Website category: camera
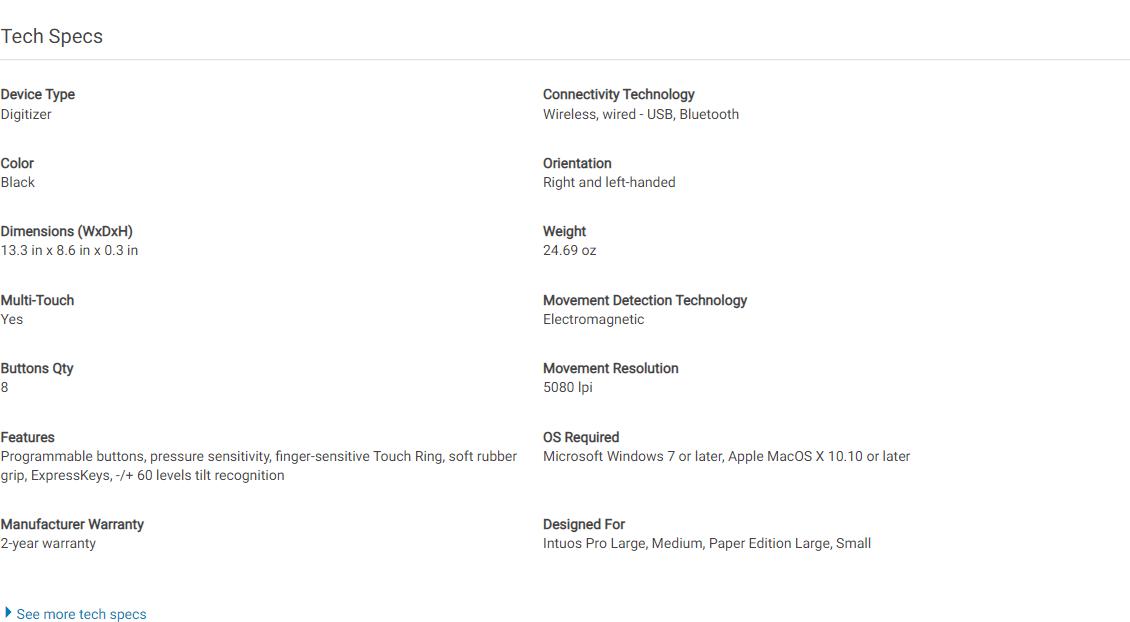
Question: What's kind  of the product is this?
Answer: Digitizer

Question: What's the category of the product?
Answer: Digitizer

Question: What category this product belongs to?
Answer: Digitizer

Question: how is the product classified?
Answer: Digitizer

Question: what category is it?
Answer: Digitizer

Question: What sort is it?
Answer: Digitizer

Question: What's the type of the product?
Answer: Digitizer

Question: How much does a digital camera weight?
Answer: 24.69 oz

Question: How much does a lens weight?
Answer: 24.69 oz

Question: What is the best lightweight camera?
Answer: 24.69 oz

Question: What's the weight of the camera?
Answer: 24.69 oz

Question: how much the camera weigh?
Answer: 24.69 oz

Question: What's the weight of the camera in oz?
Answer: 24.69 oz

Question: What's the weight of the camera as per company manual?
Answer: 24.69 oz

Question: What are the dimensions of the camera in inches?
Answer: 13.3 in x 8.6 in x 0.3 in

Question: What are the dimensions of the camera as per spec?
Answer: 13.3 in x 8.6 in x 0.3 in

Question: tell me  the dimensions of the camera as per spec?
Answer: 13.3 in x 8.6 in x 0.3 in

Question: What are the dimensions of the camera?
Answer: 13.3 in x 8.6 in x 0.3 in

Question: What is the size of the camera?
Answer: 13.3 in x 8.6 in x 0.3 in

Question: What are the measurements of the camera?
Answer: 13.3 in x 8.6 in x 0.3 in

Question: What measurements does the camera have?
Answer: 13.3 in x 8.6 in x 0.3 in

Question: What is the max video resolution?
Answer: Digitizer

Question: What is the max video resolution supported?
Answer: Digitizer

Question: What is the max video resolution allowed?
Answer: Digitizer